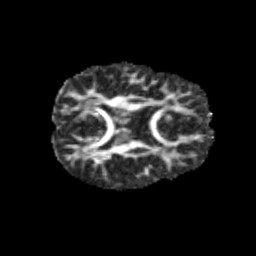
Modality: FA
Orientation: axial
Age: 13
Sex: male
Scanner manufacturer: siemens
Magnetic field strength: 3 T
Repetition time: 3.8 s
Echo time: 0.07 s